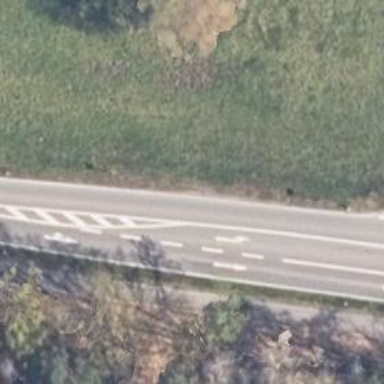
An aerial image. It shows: Asphalt road classified as primary highway.